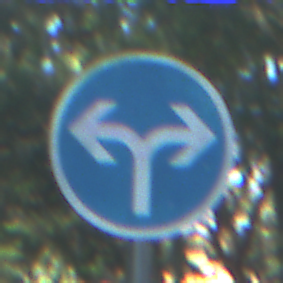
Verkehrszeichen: VorgeschriebeneFahrtrichtungRechtsOderLinks
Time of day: MorningAfternoon
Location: Outdoor (Nature)
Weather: Clear
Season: NotSpecified
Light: Natural